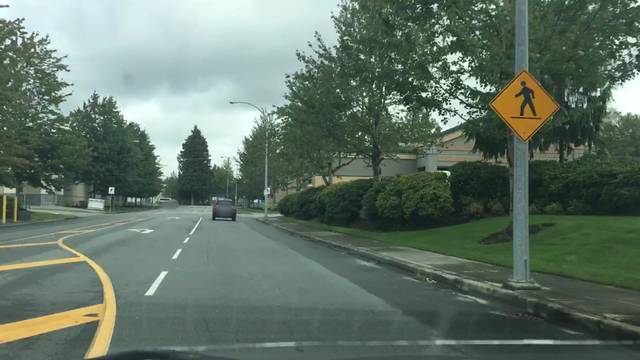
Region: Canada
Coordinates: 49.114, -122.665